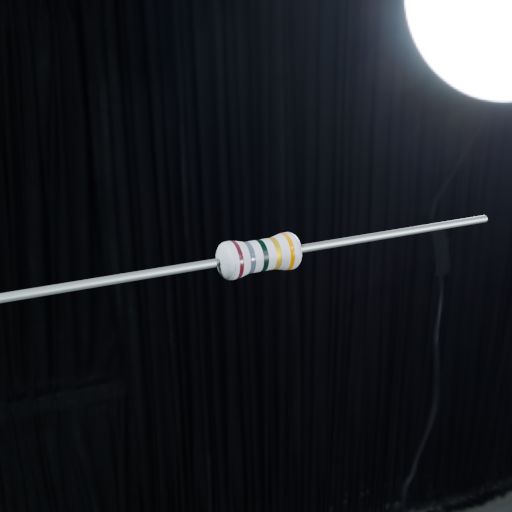
Resistor colour bands (in order): brown, gray, black, gold, orange